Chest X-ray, PA view. Patient: 37 years old, sex F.
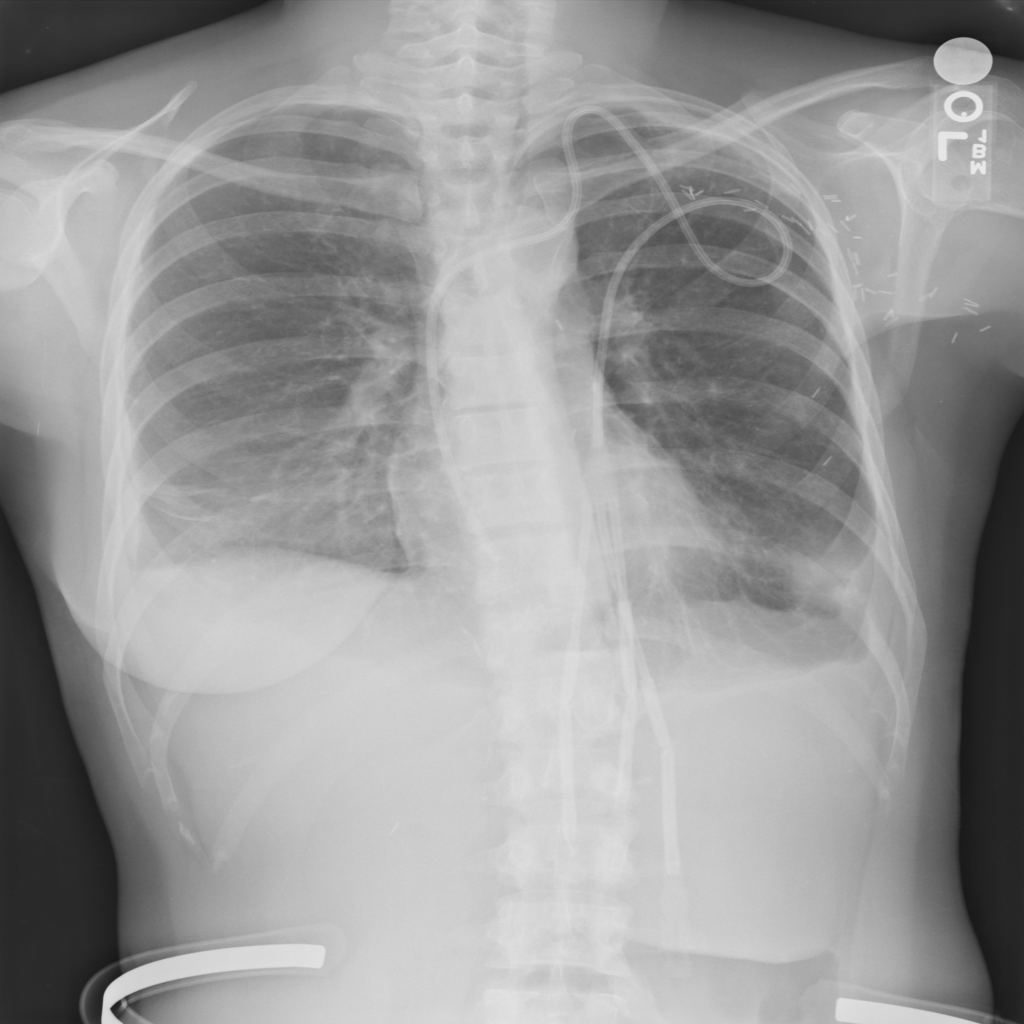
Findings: Atelectasis, Effusion